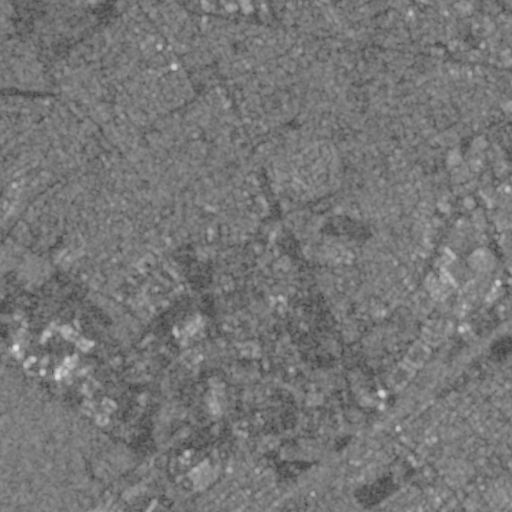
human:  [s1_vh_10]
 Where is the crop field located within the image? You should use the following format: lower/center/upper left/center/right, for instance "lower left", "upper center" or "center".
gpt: The crop field is located in the upper left of the image.
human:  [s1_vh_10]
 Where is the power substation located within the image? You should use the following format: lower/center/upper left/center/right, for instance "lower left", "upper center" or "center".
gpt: The power substation is located in the center of the image.
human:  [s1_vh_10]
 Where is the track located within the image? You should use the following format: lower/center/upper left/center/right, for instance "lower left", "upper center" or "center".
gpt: The track is located in the center left of the image.
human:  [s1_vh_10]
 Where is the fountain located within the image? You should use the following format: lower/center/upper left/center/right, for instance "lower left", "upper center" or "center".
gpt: The fountain is located in the lower left of the image.
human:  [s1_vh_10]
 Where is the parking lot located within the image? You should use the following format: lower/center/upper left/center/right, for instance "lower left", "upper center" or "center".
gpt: There is no parking lot in the image.

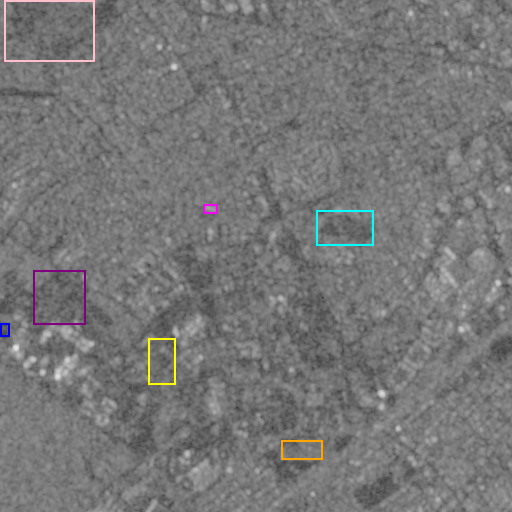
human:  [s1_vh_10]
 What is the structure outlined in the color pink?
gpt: The structure outlined in pink is a crop field.
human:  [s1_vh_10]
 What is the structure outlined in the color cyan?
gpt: The structure outlined in cyan is a park.
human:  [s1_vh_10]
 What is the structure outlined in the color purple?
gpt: The structure outlined in purple is a parking lot.
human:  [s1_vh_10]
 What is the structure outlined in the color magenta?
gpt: The structure outlined in magenta is a power substation.
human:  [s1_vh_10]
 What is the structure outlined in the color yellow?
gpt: The structure outlined in yellow is a solar farm.
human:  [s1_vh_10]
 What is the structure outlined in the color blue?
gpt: The structure outlined in blue is a track.
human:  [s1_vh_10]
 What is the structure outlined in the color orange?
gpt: The structure outlined in orange is a building.
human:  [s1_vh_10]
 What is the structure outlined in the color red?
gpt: There is no red outline.